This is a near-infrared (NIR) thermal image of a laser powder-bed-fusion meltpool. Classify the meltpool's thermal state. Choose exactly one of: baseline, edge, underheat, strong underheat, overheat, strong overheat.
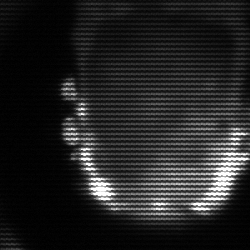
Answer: baseline